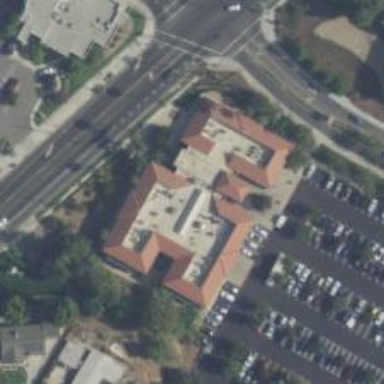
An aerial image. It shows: Healthcare centre.